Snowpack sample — Buffalo Mountain, Silverthorne, Colorado, USA (1/25/25, 10:11 AM MST)
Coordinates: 39.6222, -106.1139
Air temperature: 22 °F
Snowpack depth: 110 cm
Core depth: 40 cm
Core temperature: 46.4 °F
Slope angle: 12°, slope face: 102°
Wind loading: high
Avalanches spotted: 0
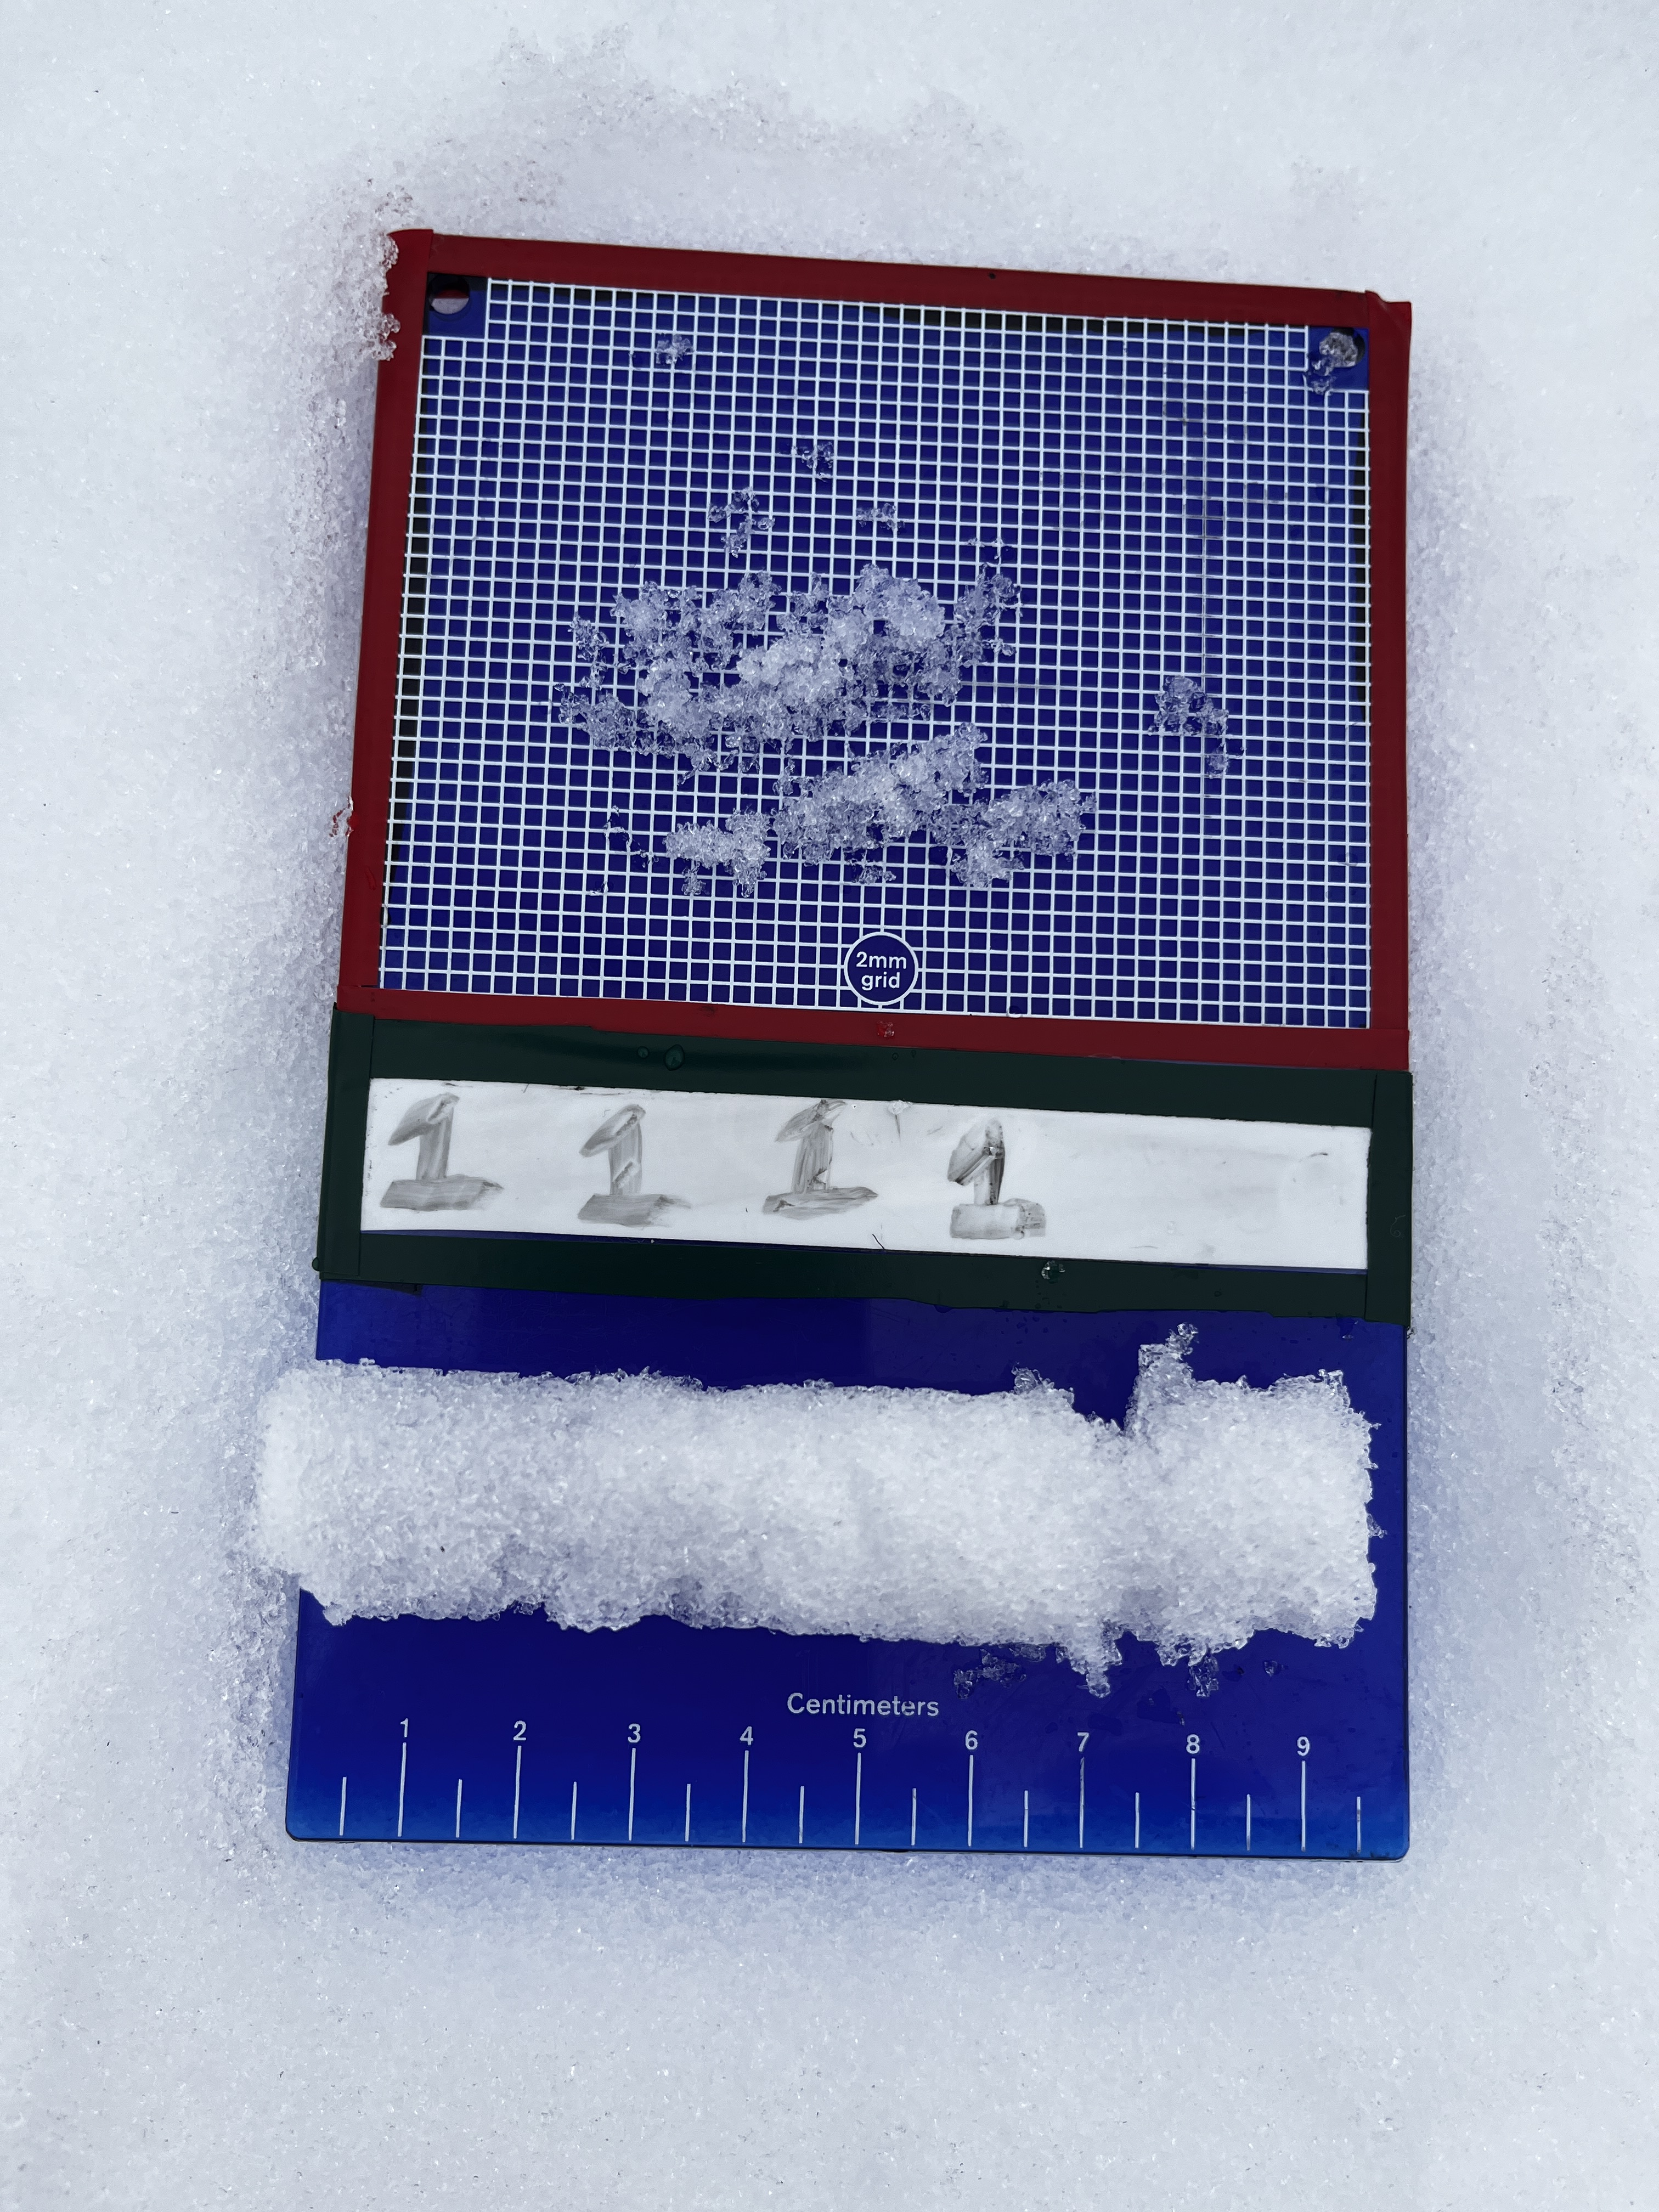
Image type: crystal_card
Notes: No avalanches nearby, collected on the outskirts of a fire break 15 meters from the treeline, on way to Buffalo and Red Mountain